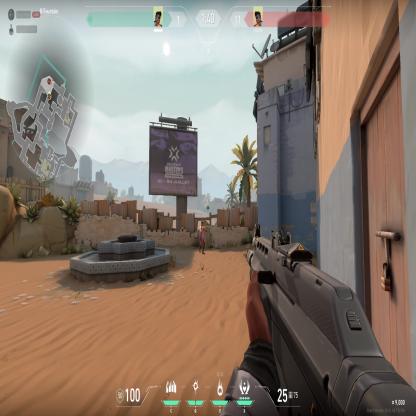
Label: enemy